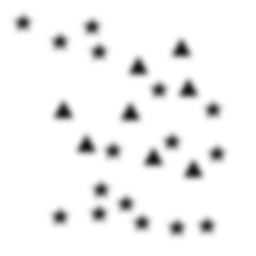
Squares: 0
Triangles: 8
Stars: 16
Total shapes: 24